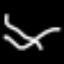
Label: squiggle